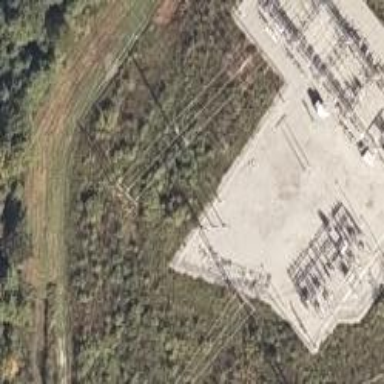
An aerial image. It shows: H-frame designed tower for power lines.